Interaction volume radius: 10 \u00c5
Interaction volume height: 35 \u00c5
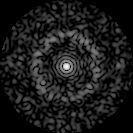
Disorder parameter: 0.8147